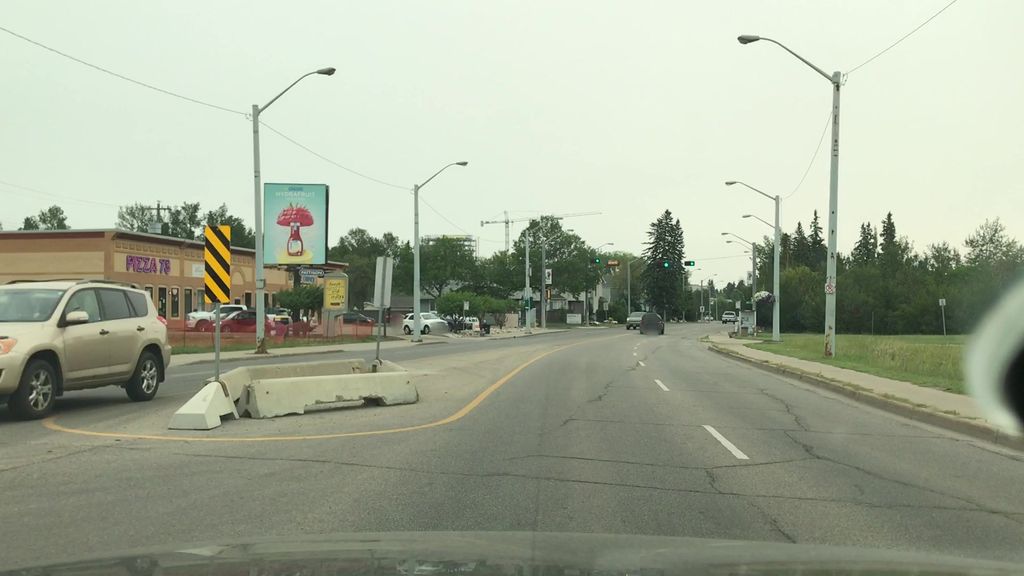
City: edmonton